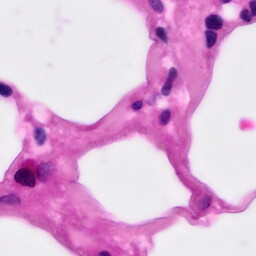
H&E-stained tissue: Pancreatic